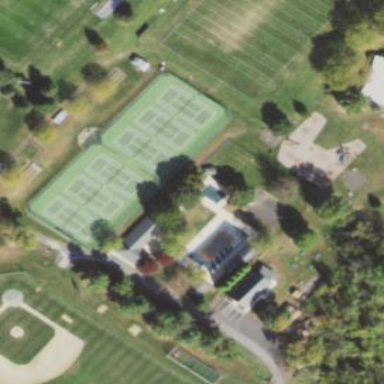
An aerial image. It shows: Tennis court on pitch.